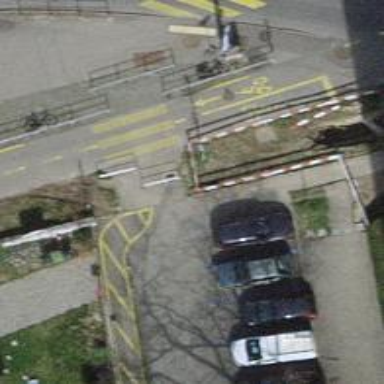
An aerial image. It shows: Cycle barrier.